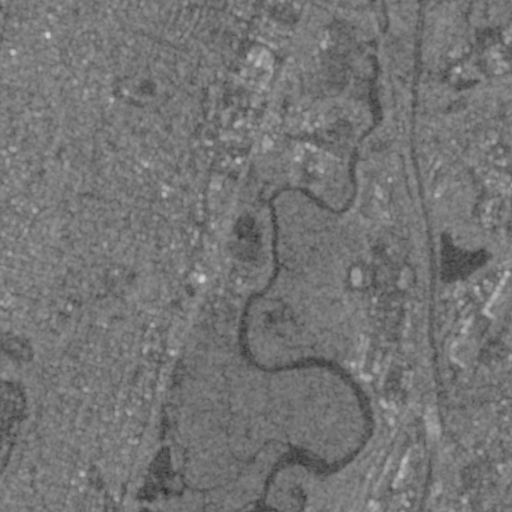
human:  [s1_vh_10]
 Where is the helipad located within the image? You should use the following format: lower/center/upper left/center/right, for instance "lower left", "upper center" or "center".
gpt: The helipad is located in the upper center of the image.
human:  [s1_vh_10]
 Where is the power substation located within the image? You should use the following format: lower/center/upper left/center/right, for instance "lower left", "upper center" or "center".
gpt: The power substation is located in the center of the image.
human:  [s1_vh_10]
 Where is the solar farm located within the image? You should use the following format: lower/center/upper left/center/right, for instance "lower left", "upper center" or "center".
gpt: The solar farm is located in the center right of the image.
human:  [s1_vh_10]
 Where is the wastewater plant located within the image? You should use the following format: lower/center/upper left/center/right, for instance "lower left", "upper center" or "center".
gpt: The wastewater plant is located in the center right of the image.
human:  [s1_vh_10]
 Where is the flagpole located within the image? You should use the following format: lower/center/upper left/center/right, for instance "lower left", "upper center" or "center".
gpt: The flagpole is located in the upper left of the image.
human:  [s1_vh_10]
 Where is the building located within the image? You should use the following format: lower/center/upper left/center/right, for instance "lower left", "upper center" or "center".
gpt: There is no building in the image.

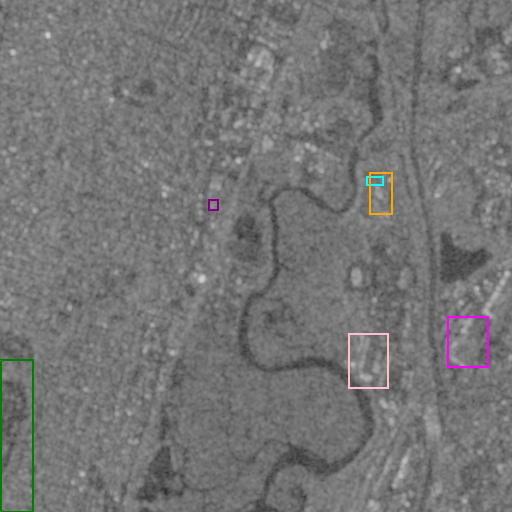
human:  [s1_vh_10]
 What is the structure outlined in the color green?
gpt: The structure outlined in green is a park.
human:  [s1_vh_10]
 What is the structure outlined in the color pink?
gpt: The structure outlined in pink is a parking lot.
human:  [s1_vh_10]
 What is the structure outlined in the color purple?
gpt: The structure outlined in purple is a power substation.
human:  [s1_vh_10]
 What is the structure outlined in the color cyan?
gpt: The structure outlined in cyan is a solar farm.
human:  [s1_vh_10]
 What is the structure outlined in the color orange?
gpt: The structure outlined in orange is a wastewater plant.
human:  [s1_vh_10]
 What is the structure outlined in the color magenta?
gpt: The structure outlined in magenta is a building.
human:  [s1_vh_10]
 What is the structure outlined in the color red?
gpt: There is no red outline.